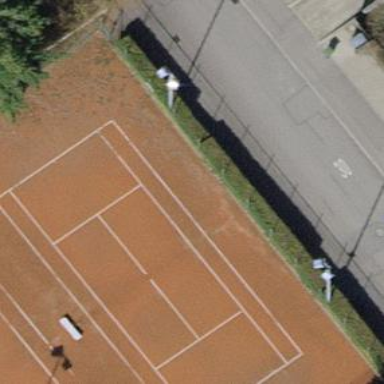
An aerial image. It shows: Tennis court with tartan surface located on pitch designated for leisure land.